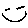
Label: smiley face